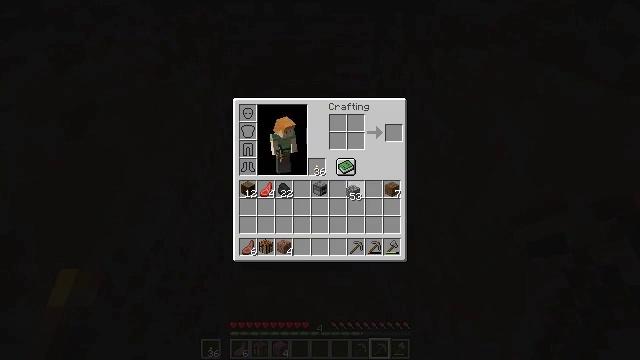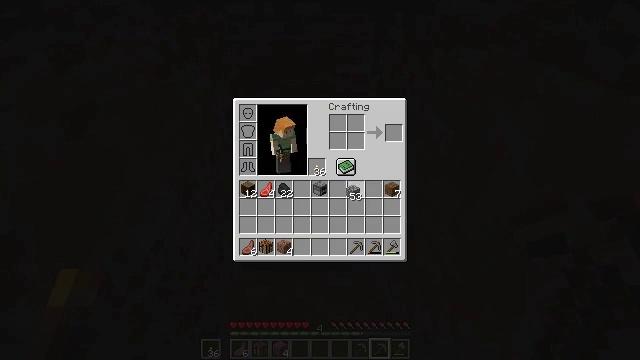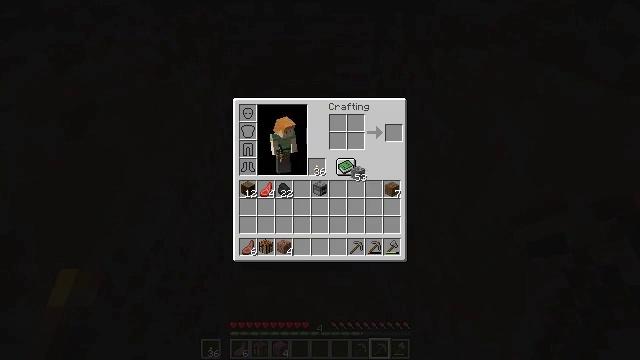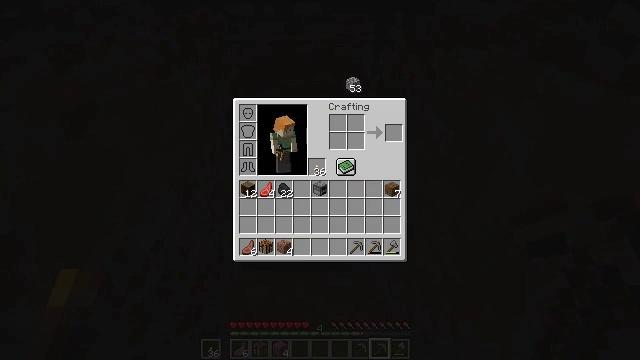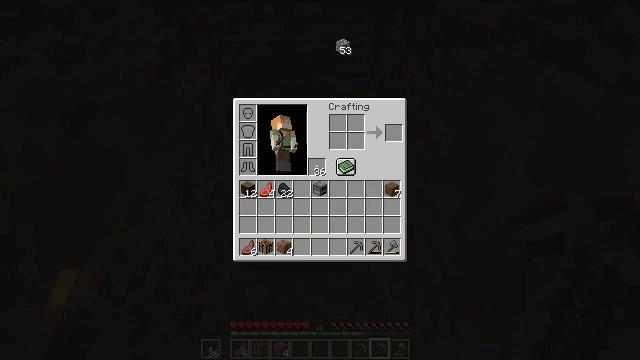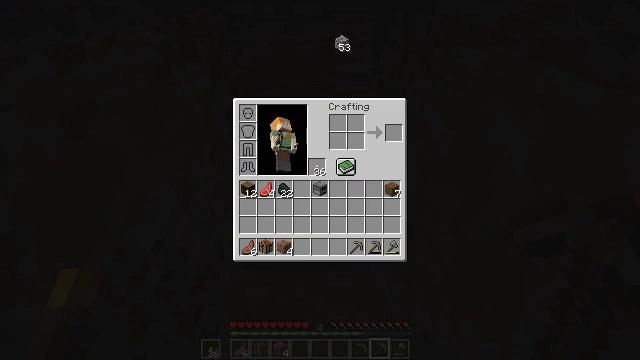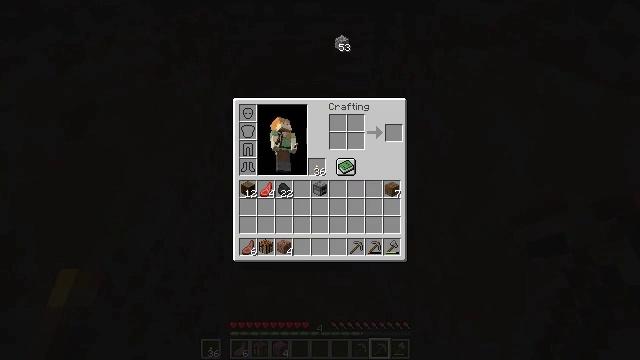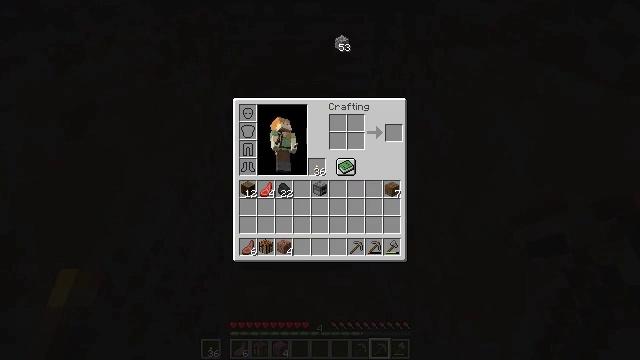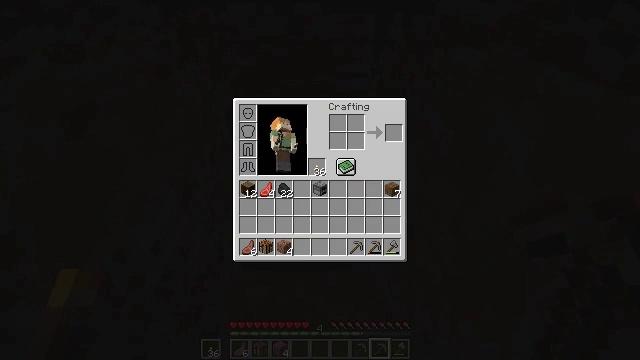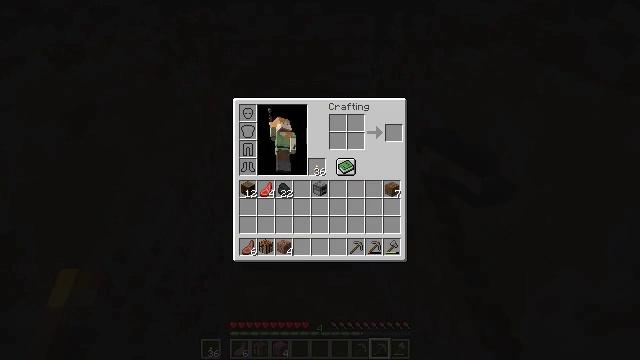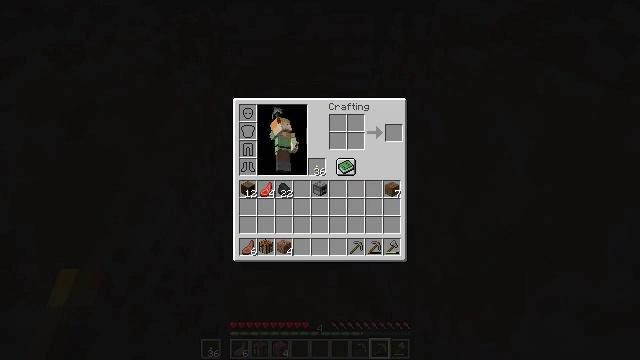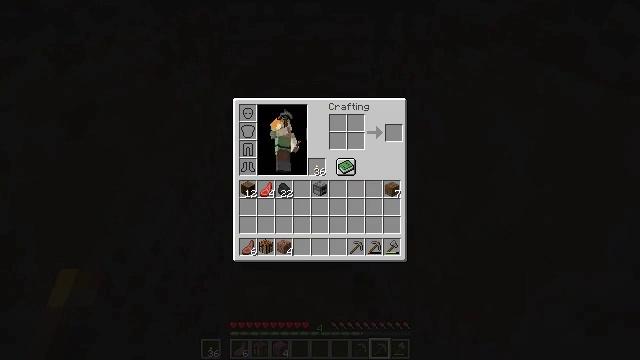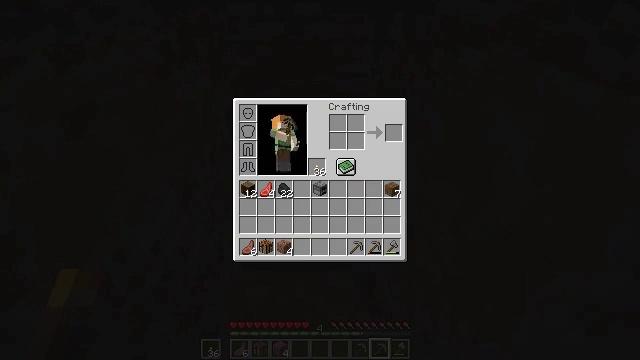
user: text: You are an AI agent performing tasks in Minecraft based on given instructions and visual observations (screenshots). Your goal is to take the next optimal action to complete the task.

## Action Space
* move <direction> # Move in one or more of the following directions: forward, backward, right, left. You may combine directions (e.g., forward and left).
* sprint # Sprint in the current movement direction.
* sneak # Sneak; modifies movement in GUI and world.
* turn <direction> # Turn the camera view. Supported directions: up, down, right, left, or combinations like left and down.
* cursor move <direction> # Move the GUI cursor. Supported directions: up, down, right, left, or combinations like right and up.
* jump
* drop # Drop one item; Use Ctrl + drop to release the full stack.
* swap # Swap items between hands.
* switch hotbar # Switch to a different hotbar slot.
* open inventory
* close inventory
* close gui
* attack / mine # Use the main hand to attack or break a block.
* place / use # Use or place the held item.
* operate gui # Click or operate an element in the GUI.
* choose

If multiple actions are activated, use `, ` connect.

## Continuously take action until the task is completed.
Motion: motion action
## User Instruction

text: Remove a cobblestone from the inventory.
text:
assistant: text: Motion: operate gui
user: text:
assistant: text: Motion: cursor move up, operate gui
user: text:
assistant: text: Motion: cursor move up
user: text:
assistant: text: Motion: cursor move left and up
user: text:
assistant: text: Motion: operate gui
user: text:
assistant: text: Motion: operate gui
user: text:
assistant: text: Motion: operate gui
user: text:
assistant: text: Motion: no_op
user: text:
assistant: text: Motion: no_op
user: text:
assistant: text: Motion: cursor move down
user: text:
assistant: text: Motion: cursor move down
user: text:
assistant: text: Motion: cursor move left and down
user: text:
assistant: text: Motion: no_op